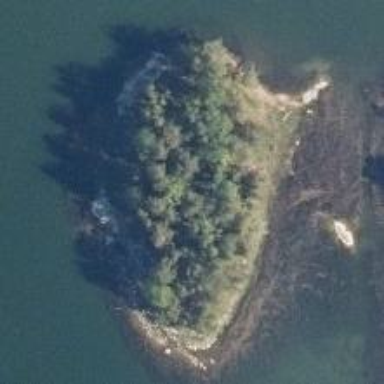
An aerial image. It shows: Island with natural coastline.